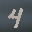
Label: 4